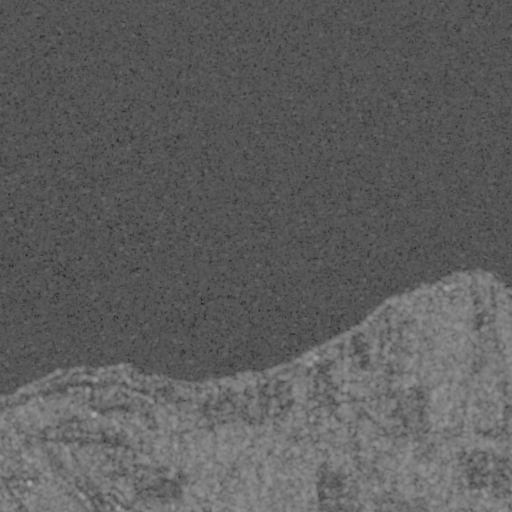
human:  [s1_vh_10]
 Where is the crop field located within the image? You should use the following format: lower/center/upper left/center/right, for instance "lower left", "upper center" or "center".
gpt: The crop field is located in the lower right of the image.
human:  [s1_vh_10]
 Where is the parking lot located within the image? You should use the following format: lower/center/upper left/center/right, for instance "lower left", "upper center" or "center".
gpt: The parking lot is located in the lower left of the image.
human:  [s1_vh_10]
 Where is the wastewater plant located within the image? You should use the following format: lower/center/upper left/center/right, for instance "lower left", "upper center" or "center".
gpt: The wastewater plant is located in the lower center of the image.
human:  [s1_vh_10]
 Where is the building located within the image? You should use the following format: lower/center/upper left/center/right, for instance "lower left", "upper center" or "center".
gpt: The building is located in the center right of the image.
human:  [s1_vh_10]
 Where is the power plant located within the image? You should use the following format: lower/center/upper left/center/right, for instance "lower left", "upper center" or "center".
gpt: There is no power plant in the image.

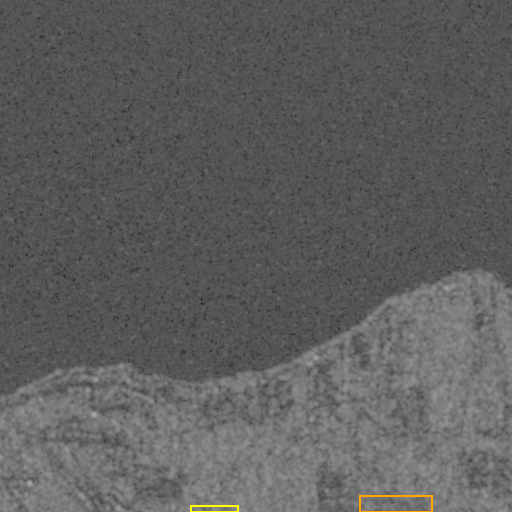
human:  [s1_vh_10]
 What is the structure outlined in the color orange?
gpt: The structure outlined in orange is a crop field.
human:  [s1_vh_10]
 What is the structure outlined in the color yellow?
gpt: The structure outlined in yellow is a wastewater plant.
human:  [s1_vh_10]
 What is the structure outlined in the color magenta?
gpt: There is no magenta outline.